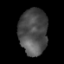
Tissue: lung
Cell type: T cells
Senescence score: 0.2303
Nuclear area (px): 1289
Mean DAPI intensity: 76.877